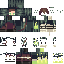
A female skeleton skin with dark skin, wearing brown helmet dressed in a green_skin robe top and brown pants, featuring a closed mouth.